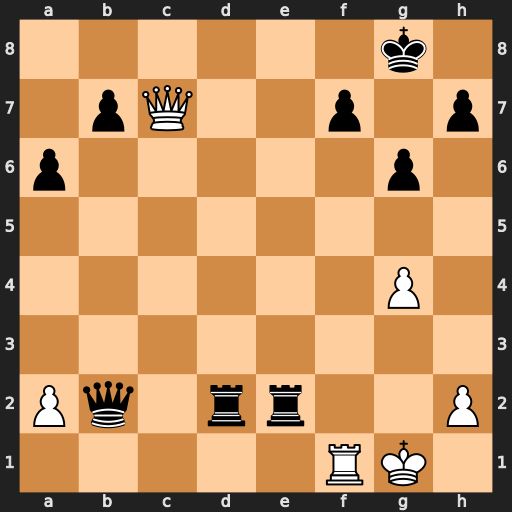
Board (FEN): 6k1/1pQ2p1p/p5p1/8/6P1/8/Pq1rr2P/5RK1
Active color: w
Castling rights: -
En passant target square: -
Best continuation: Qxf7+ Kh8 Qf8#